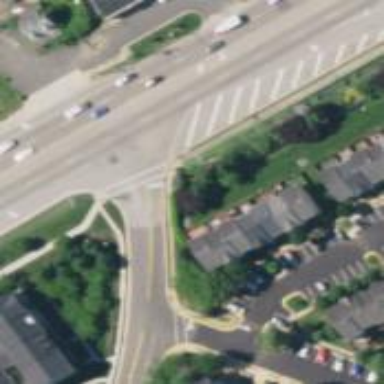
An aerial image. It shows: Uncontrolled crossing on the road.